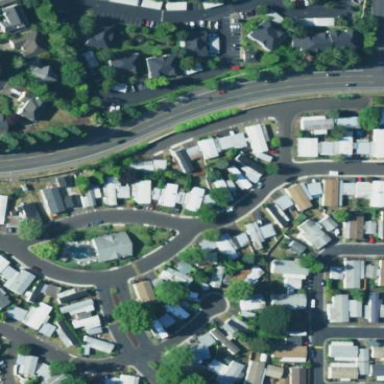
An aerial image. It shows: Residential area designated as trailer park.